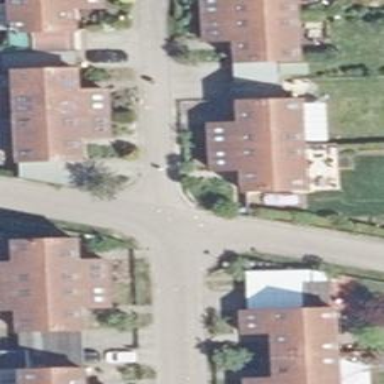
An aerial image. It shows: Living street.